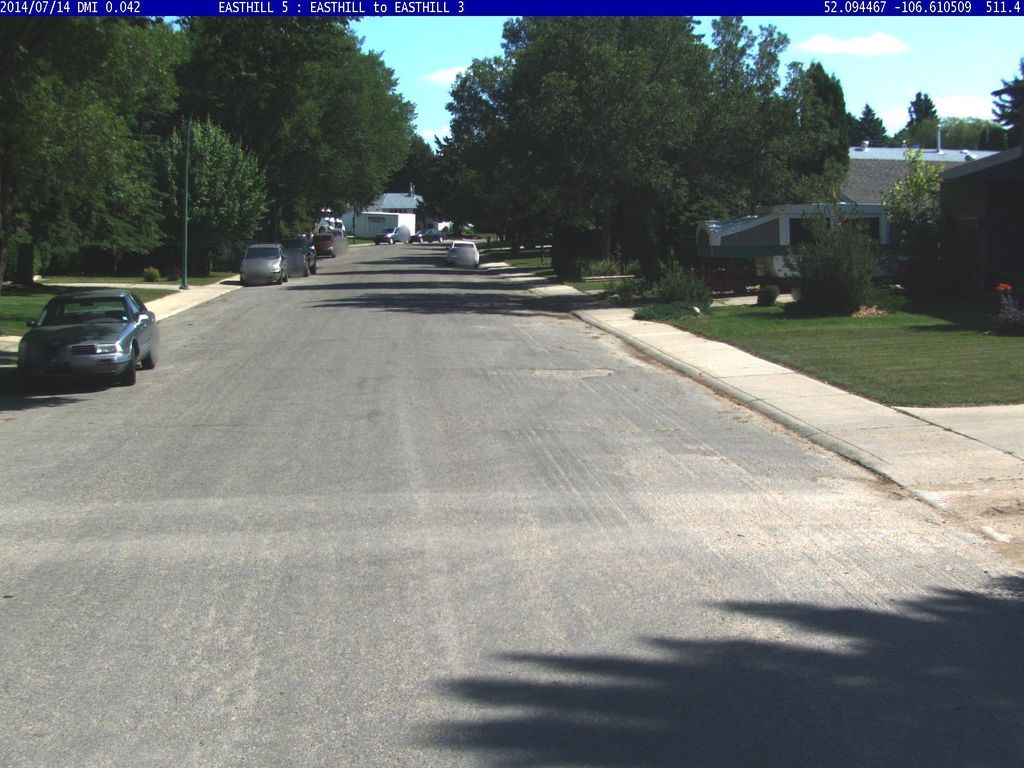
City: saskatoon